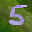
Label: 5